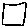
Label: square